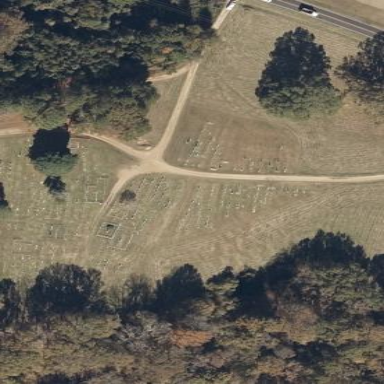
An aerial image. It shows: Graveyard.